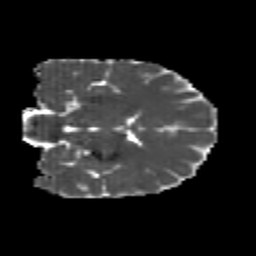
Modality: MD
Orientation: coronal
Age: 25
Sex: female
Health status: healthy
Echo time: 0.074 s